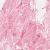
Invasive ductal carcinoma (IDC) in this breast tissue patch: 0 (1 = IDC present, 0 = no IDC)